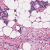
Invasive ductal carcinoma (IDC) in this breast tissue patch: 1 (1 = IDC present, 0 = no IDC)